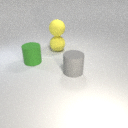
large green rubber cylinder to the left of large yellow rubber sphere